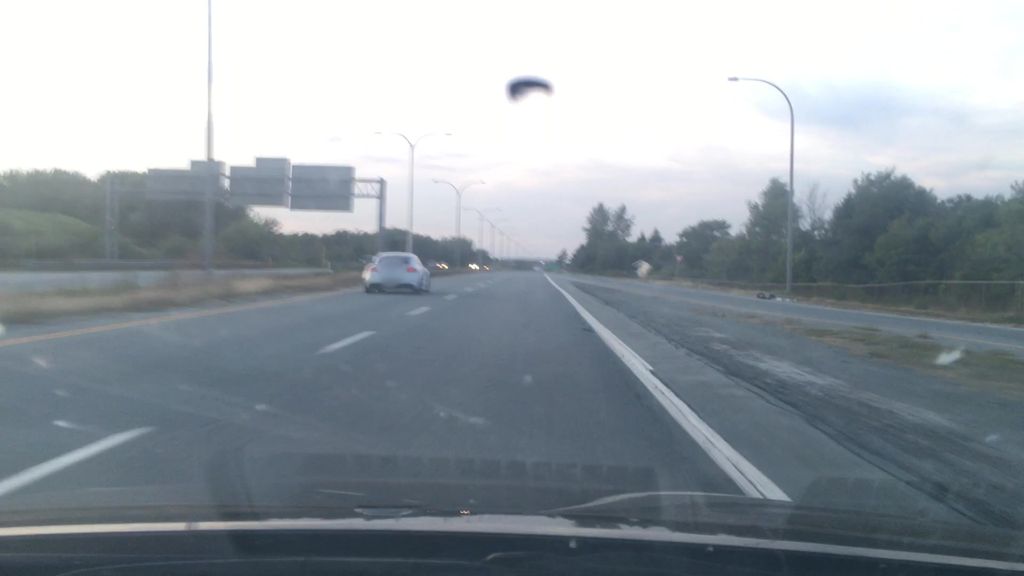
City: halifax